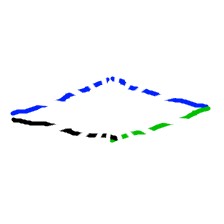
Shape: rhombus